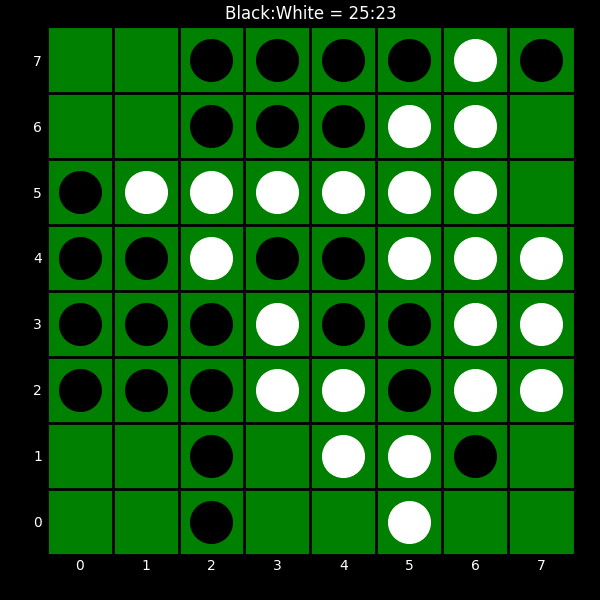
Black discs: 25
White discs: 23